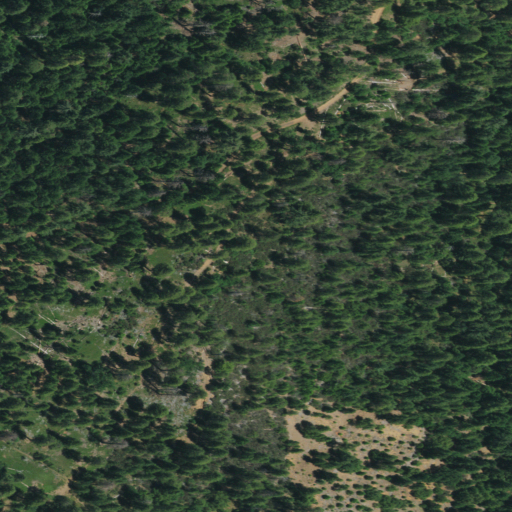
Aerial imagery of mountain in California named Hope Mountain containing evergreen forest and shrub